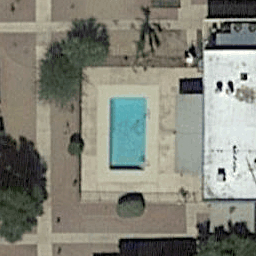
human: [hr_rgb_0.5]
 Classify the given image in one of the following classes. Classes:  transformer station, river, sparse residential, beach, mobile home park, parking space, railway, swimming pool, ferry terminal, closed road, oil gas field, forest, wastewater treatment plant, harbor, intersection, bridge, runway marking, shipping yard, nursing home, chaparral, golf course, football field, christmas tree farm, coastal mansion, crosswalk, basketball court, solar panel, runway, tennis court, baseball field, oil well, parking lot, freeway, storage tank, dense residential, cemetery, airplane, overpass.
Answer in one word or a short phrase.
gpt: swimming pool